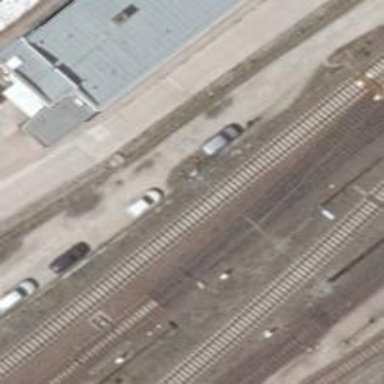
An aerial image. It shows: Railway switch.